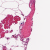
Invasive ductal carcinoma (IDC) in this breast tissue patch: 0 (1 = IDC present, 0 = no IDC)